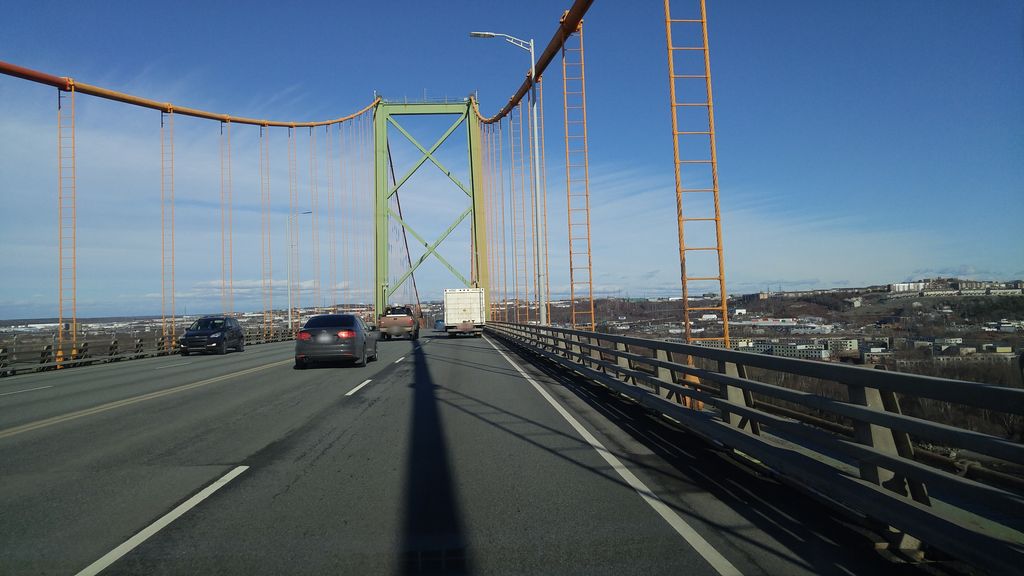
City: halifax